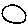
Label: circle